Question: This is web development question and nothing to do with android programming.
If we go to the page like: <URL>
we see an install button by clicking which we see the popup with install button.
Few days ago I read somewhere that by adding a GET request parameter in the URL we can directly land on a webpage with that install popup which looks like the following screen:

Can some help me finding that extra parameter which should be present at the end of url to get to that install popup page. The parameter name was something starting with the character 'r'
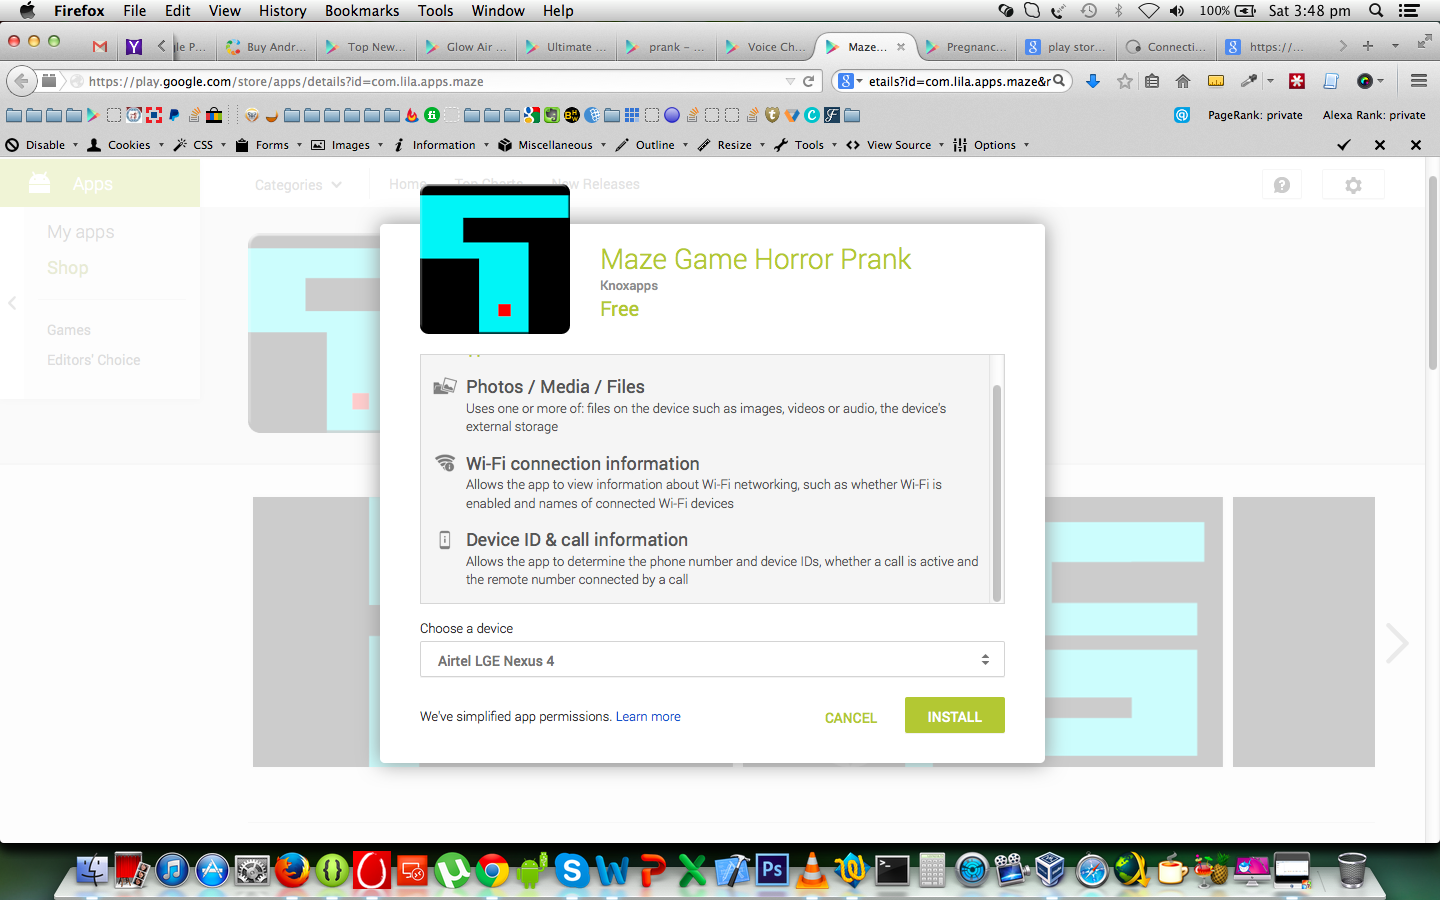
Answer: It's rdid parameter, for example <URL>